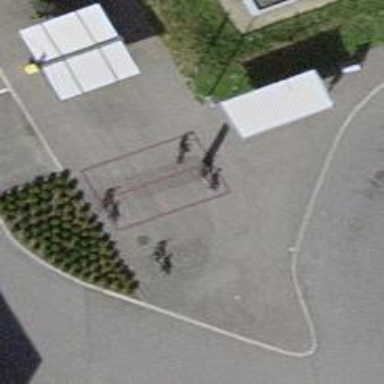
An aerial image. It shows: Bicycle rental service.